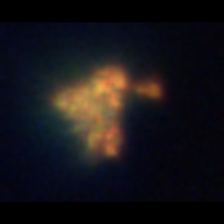
Taxon: Unknown_detritus
Group: Unknown